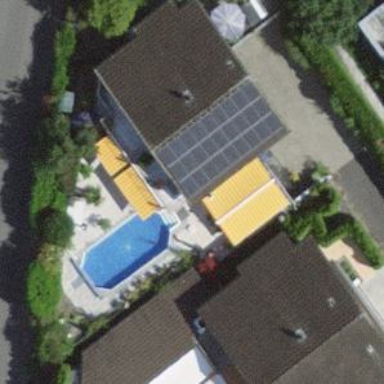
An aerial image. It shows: Solar power generator.